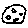
Label: moon